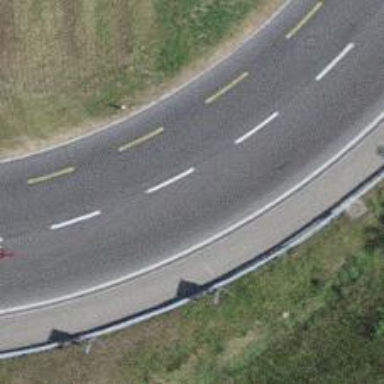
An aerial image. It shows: Primary highway with cycle lane on the left and cycle track on the right.